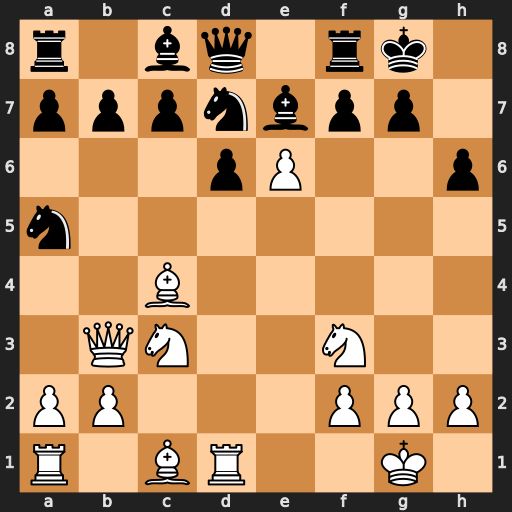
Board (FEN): r1bq1rk1/pppnbpp1/3pP2p/n7/2B5/1QN2N2/PP3PPP/R1BR2K1
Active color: w
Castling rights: -
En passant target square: -
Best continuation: Qa4 Nxc4 exd7 Qxd7 Qxc4